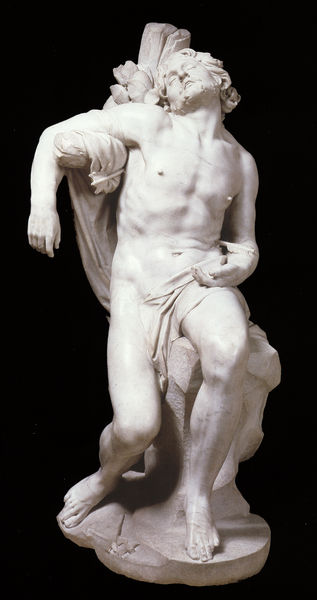
Titel: San Sebastiano
Künstler: Giovanni Lorenzo Bernini
Institution: Madrid, Fundación Colección Thyssen-Bornemisza
Schlagwörter: akt, baum, kopf, mann, nackt, schatten, schlaf, weiß, sitzen, blume, holz, licht, marmor, schwarz, tuch, bart, arm, arme, sockel, stein, tod, tot, tragen, stamm, figur, sitzend, skulptur, statue, beine, bein, plastik, foto, krank, kreuz, jesus, fresko, gips, erschöpfung, drogen